Brain MRI, t1w sequence, axial 2D slice.
Patient: age 50, sex M, weight 95 kg, height 1.95 m
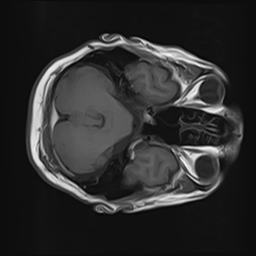